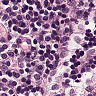
Metastatic tissue present: no